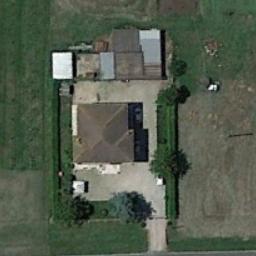
Label: residential